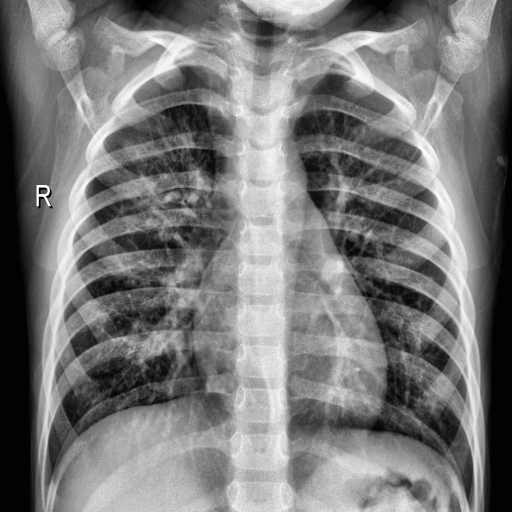
Finding: PNEUMONIA